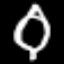
Label: leaf